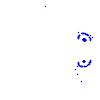
Particle: proton